Field crop: tomato
Growth stage: 2
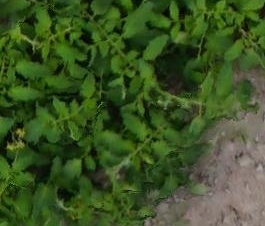
Species: tomato